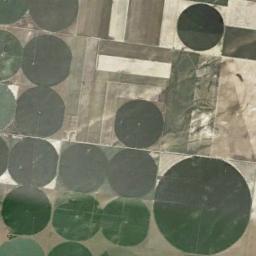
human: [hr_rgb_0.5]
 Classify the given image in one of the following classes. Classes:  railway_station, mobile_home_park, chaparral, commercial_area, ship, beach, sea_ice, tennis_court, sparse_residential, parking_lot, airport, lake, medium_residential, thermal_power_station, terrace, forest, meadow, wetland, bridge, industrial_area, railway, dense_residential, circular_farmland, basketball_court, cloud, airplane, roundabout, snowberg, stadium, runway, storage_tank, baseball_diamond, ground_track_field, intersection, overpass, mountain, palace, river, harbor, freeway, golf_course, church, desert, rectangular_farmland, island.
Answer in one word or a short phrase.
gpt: circular_farmland